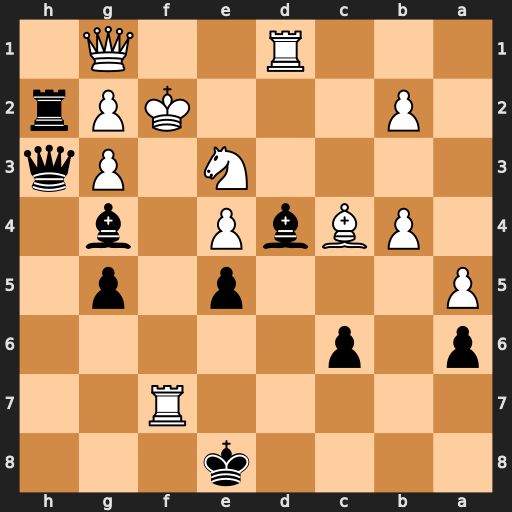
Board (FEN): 4k3/5R2/p1p5/P3p1p1/1PBbP1b1/4N1Pq/1P3KPr/3R2Q1
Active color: b
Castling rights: -
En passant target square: -
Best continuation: Bxe3+ Kxe3 Qxg3+ Rf3 Bxf3 Qxh2 Qxh2